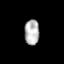
Tissue: prostate
Cell type: Epithelial cells
Senescence score: 0.2659
Nuclear area (px): 362
Mean DAPI intensity: 183.185